Question: I'm trying to deploy my simple web application using Kubernetes.
I completed making the Kubernetes cluster and successfully exposed my react app using ingress.
But it seems that the domain URL of backend service received from manifest file's "env" field does not work.
Following is the manifest file of react application.
'''
kind: Service
apiVersion: v1
metadata:
name: recofashion-client
labels:
app: recofashion-client
spec:
type: NodePort
selector:
app: recofashion-client
ports:
- name: http
port: 80
targetPort: 3000
---
kind: Deployment
apiVersion: apps/v1
metadata:
name: recofashion-client
labels:
name: recofashion-client
spec:
replicas: 2
selector:
matchLabels:
app: recofashion-client
template:
metadata:
labels:
app: recofashion-client
spec:
containers:
- name: web
image: recofashion/client-runtime
imagePullPolicy: Always
ports:
- containerPort: 3000
env:
- name: NODE_ENV
value: production
- name: REACT_APP_API_V1_ENDPOINT
value: http://recofashion-api/api/v1
'''
And I think there is no problem in k8s DNS itself. I tried to send request using curl in my "recofashion-client" pod, and it seems to work as I intended.
'''
curl http://recofashion-api/api/v1/user/me
{"timestamp":"2020-02-03T06:55:20.748+0000","status":403,"error":"Forbidden","message":"Access Denied","path":"/api/v1/user/me"}
'''
But when I try to send request in the browser, it fails like this:

And I'm receiving the external environment variables in react app from k8s like this:
'''
const response = await getWithAuth('${process.env.REACT_APP_API_V1_ENDPOINT}/user/me')
'''
So what's the problem??? I searched internet a lot, but I couldn't get any appopriate answer...
++ the manifest file of ingress
'''
kind: Ingress
apiVersion: extensions/v1beta1
metadata:
name: ingress
spec:
rules:
- http:
paths:
- path: /*
backend:
serviceName: recofashion-client
servicePort: 80
'''
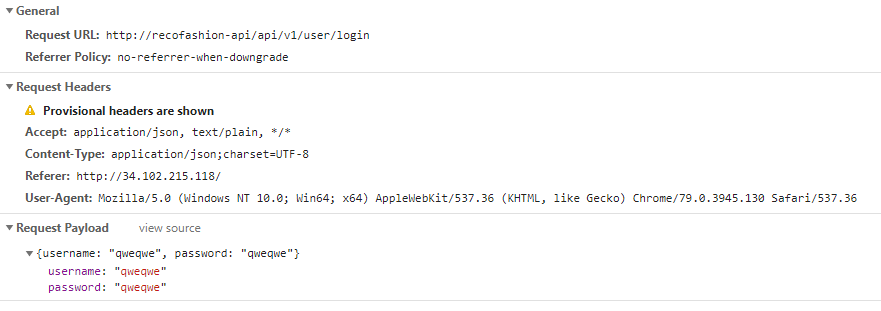
Answer: Based on all informations provided I managed to reproduce your scenario using GKE.
- 'ClusterIP'- 'LoadBalancer'<URL>- You cannot use cluster DNS externally.
## Reproduction
Since I don't have your react app, I'm using an echo-app to simulate the two parts of the communication. This way I'm manually reproducing what your application would do by itself.
- 'internet''recofashion-client'- 'recofashion-client''recofashion-api'
'recofashion-client':
'''
apiVersion: apps/v1
kind: Deployment
metadata:
name: recofashion-client
labels:
name: recofashion-client
spec:
replicas: 2
selector:
matchLabels:
app: recofashion-client
template:
metadata:
labels:
app: recofashion-client
spec:
containers:
- name: web
image: mendhak/http-https-echo
ports:
- name: http
containerPort: 80
env:
- name: NODE_ENV
value: production
- name: REACT_APP_API_V1_ENDPOINT
value: http://recofashion-api-svc
---
apiVersion: v1
kind: Service
metadata:
name: recofashion-cli-svc
labels:
app: recofashion-client
spec:
type: LoadBalancer
selector:
app: recofashion-client
ports:
- name: http
port: 3000
targetPort: 80
'''
'recofashion-api':
'''
kind: Deployment
apiVersion: apps/v1
metadata:
name: recofashion-api
labels:
name: recofashion-api
spec:
replicas: 2
selector:
matchLabels:
app: recofashion-api
template:
metadata:
labels:
app: recofashion-api
spec:
containers:
- name: api-web
image: mendhak/http-https-echo
imagePullPolicy: Always
ports:
- containerPort: 80
env:
- name: NODE_ENV
value: production
---
kind: Service
apiVersion: v1
metadata:
name: recofashion-api-svc
labels:
app: recofashion-api
spec:
selector:
app: recofashion-api
ports:
- name: http
port: 80
targetPort: 80
'''
Note:
'''
$ kubectl get nodes
NAME STATUS ROLES AGE VERSION
gke-cluster-1-default-pool-e0523823-06jt Ready <none> 2d v1.15.7-gke.23
gke-cluster-1-default-pool-e0523823-vklh Ready <none> 2d v1.15.7-gke.23
$ kubectl apply -f recofashion-full.yaml
deployment.apps/recofashion-client created
service/recofashion-cli-svc created
deployment.apps/recofashion-api created
service/recofashion-api-svc created
ingress.extensions/reco-ingress created
$ kubectl get all
NAME READY STATUS RESTARTS AGE
pod/recofashion-api-784b4d9897-9256q 1/1 Running 0 12m
pod/recofashion-api-784b4d9897-ljkfs 1/1 Running 0 12m
pod/recofashion-client-75579c8499-wd5vj 1/1 Running 0 12m
pod/recofashion-client-75579c8499-x766s 1/1 Running 0 12m
NAME TYPE CLUSTER-IP EXTERNAL-IP PORT(S) AGE
service/kubernetes ClusterIP 10.0.0.1 <none> 443/TCP 2d
service/recofashion-api-svc ClusterIP 10.0.4.73 <none> 80/TCP 12m
service/recofashion-cli-svc LoadBalancer 10.0.3.133 35.239.58.188 3000:31814/TCP 12m
NAME READY UP-TO-DATE AVAILABLE AGE
deployment.apps/recofashion-api 2/2 2 2 13m
deployment.apps/recofashion-client 2/2 2 2 13m
NAME DESIRED CURRENT READY AGE
replicaset.apps/recofashion-api-784b4d9897 2 2 2 13m
replicaset.apps/recofashion-client-75579c8499 2 2 2 13m
$ curl http://35.239.58.188:3000
{
"path": "/",
"headers": {
"host": "35.239.58.188:3000",
"user-agent": "curl/7.66.0",
},
"method": "GET",
"body": "",
"hostname": "35.239.58.188",
"ip": "::ffff:10.8.1.1",
"protocol": "http",
"os": {
"hostname": "recofashion-client-75579c8499-x766s"
}
}
'''
<URL>
So far no problems, we are able to 'curl' from outside to the 'recofashion-client'.
'recofashion-client''recofashion-api'
'''
" kubectl exec recofashion-client-75579c8499-x766s -it sh
/app # apk update && apk add curl
OK: 10 MiB in 20 packages
/app # env
REACT_APP_API_V1_ENDPOINT=http://recofashion-api-svc
NODE_ENV=production
/app # curl $REACT_APP_API_V1_ENDPOINT
{
"path": "/",
"headers": {
"host": "recofashion-api-svc",
"user-agent": "curl/7.61.1",
"accept": "*/*"
},
"method": "GET",
"body": "",
"hostname": "recofashion-api-svc",
"ip": "::ffff:10.8.1.21",
"protocol": "http",
"os": {
"hostname": "recofashion-api-784b4d9897-9256q"
}
}
/app # nslookup recofashion-api-svc
Name: recofashion-api-svc
Address 1: 10.0.4.73 recofashion-api-svc.default.svc.cluster.local
'''
When we use the 'api-service' name in the ENV 'value', it resolves the DNS because the service is the responsible for directing the load to the PODs.
-
- - <URL>